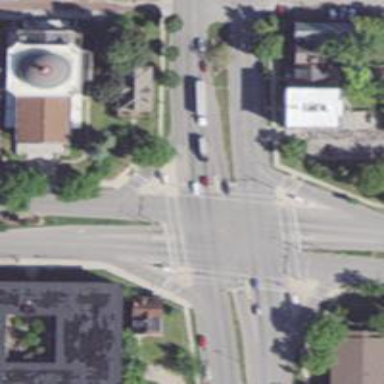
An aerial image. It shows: Footway that serves as traffic island.